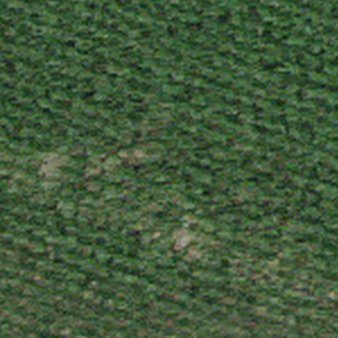
Label: other